Question: please read carefully and if you do not understand what I am saying please let me know.
Below are the tables names and the columns in those tables
SYSTEM_USER_SKILL
'''
user_id
skill_id
user_abilities
'''
SYSTEM_ADMIN_SKILL
'''
skill_id
skill_name
'''
SYSTEM_USER
'''
user_id
user_full_name
'''
I want to write a dynmanic sql or a pl/sql which will display the user_full_name and user_ability.
but I want it to display like this:

p.s. where you see the "Y" and "N" those are results from user_abilities
I dont know how to do this all i know is that it can be done with dynamic sql or pl/sql
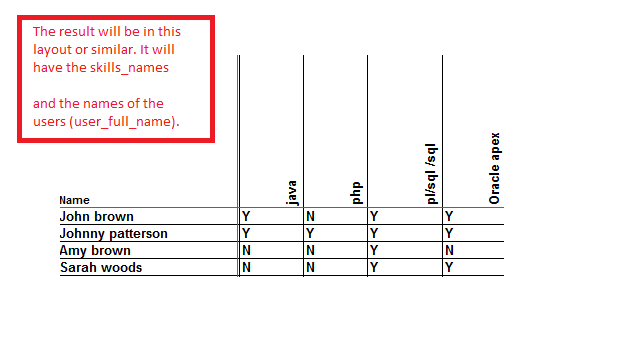
Answer: Getting the data in tabular form can be done with a 'pivot', as long as you're on Oracle 11gR2:
'''
select * from (
select su.user_full_name, sas.skill_name, sus.user_abilities
from system_user su
cross join system_admin_skill sas
left join system_user_skill sus on sus.user_id = su.user_id
and sus.skill_id = sas.skill_id
) pivot (max(user_abilities) as able for (skill_name)
in ('php' as php, 'java' as java, 'pl/sql / sql' as plsql_sql,
'Oracle apex' as oracle_apex));
USER_FULL_NAME PHP_ABLE JAVA_ABLE PLSQL_SQL_ABLE ORACLE_APEX_ABLE
-------------------- -------- --------- -------------- ----------------
Sarah woods N N Y Y
John brown N Y Y Y
Johnny paterson Y Y Y Y
Amy brown N N Y N
'''
but you need to list each skill explicitly in the 'in' clause. <URL>.
In SQL*Plus or SQL Developer you could get the headings you want with something like:
'''
column user_full_name heading "Name"
column php_able format a15 heading "php"
column java_able format a15 heading "java"
column plsql_sql_able format a15 heading "pl/sql / sql"
column oracle_apex_able format a15 heading "Oracle apex"
select ...
Name php java pl/sql / sql Oracle apex
-------------------- --------------- --------------- --------------- ---------------
Sarah woods N N Y Y
John brown N Y Y Y
Johnny paterson Y Y Y Y
Amy brown N N Y N
'''
... but I have no idea if Toad has anything similar.
---
The non-pivot equivalent of this, which you would have had to use in older versions, would be something like:
'''
select su.user_id, su.user_full_name,
max(case when sas.skill_id = 1 then sus.user_abilities end) as php,
max(case when sas.skill_id = 2 then sus.user_abilities end) as java,
max(case when sas.skill_id = 3 then sus.user_abilities end) as plsql_sql,
max(case when sas.skill_id = 4 then sus.user_abilities end) as oracle_apex
from system_user su
cross join system_admin_skill sas
left join system_user_skill sus on sus.user_id = su.user_id
and sus.skill_id = sas.skill_id
group by su.user_id, su.user_full_name;
'''
This still has all the skills hard-coded in. To allow for additional skills without having to modify the query you'd need to build it dynamically, as shown in earlier answers linked to in comments. In this specific case you could do something like:
'''
create or replace function get_skill_matrix return sys_refcursor as
query varchar2(32767);
rc sys_refcursor;
begin
query := 'select su.user_id, su.user_full_name';
for tmp in (select skill_id, skill_name from system_admin_skill
order by skill_id)
loop
query := query || ', max(case when sas.skill_id = ' || tmp.skill_id
|| ' then sus.user_abilities end) as "'
|| substr(tmp.skill_name, 1, 30) || '"';
end loop;
query := query || ' from system_user su';
query := query || ' cross join system_admin_skill sas';
query := query || ' left join system_user_skill sus on sus.user_id = su.user_id';
query := query || ' and sus.skill_id = sas.skill_id';
query := query || ' group by su.user_id, su.user_full_name';
open rc for query;
return rc;
end;
/
'''
The 'query' string used for the dynamic SQL is just built up to look exactly the same as the static version, but with each 'skill_id'-specific clause generated in a loop from the base 'system_admin_skill' table.
When you call this function you get a cursor back. You haven't really said how or where you're using the results. You can treat it as a result set in a Java program, for example, by executing the function and then calling 'getCursor()' on the statement object. In SQL*Plus or SQL Developer you can use the 'variable' and 'print' commands to display it:
'''
var rc refcursor;
exec :rc := get_skill_matrix;
print rc
'''
In SQL Developer that gives:
'''
anonymous block completed
RC
----------------------------------------------------------------------------------------------
USER_ID USER_FULL_NAME java php pl/sql / sql Oracle apex
--------------------------------------- -------------------- ---- --- ------------ -----------
3 Amy brown N N Y N
4 Sarah woods N N Y Y
2 Johnny paterson Y Y Y Y
1 John brown Y N Y Y
'''
Or in SQL*Plus, where you can do 'column user_id noprint' to hide the ID (which I've included in case two people have the same name!):
'''
Name j p p O
-------------------- - - - -
Amy brown N N Y N
Sarah woods N N Y Y
Johnny paterson Y Y Y Y
John brown Y N Y Y
'''
In Toad I you can do this, which is all the 'exec' is doing anyway:
begin
:rc := get_skill_matrix;
end;
... and it'll prompt you for the bind type for ':rc'; if you pick 'ref cursor' it'll show the results in the data grid. <URL>.
---
OK, same thing but without a function (but still PL/SQL), and including the skill ID in the column alias before truncating to make it unique:
'''
var rc refcursor
declare
query varchar2(32767);
begin
query := 'select su.user_id, su.user_full_name as "Name"';
for tmp in (select skill_id, skill_name from system_admin_skill
order by skill_id) loop
query := query || ', max(case when sas.skill_id = ' || tmp.skill_id
|| ' then sus.user_abilities end) as "'
|| substr(tmp.skill_id || ' ' || tmp.skill_name, 1, 30) || '"';
end loop;
query := query || ' from system_user su';
query := query || ' cross join system_admin_skill sas';
query := query || ' left join system_user_skill sus on sus.user_id = su.user_id';
query := query || ' and sus.skill_id = sas.skill_id';
query := query || ' group by su.user_id, su.user_full_name';
open :rc for query;
end;
/
print rc
'''
Which gives:
'''
RC
-----------------------------------------------------------------------------
USER_ID Name 1 java 2 php 3 pl/sql / sql 4 Oracle apex
-------------- -------------------- ------ ----- -------------- -------------
3 Amy brown N N Y N
4 Sarah woods N N Y Y
2 Johnny paterson Y Y Y Y
1 John brown Y N Y Y
'''